Aerial crown-view tile of a tropical tree (Barro Colorado Island, Panama), acquired 20250715:
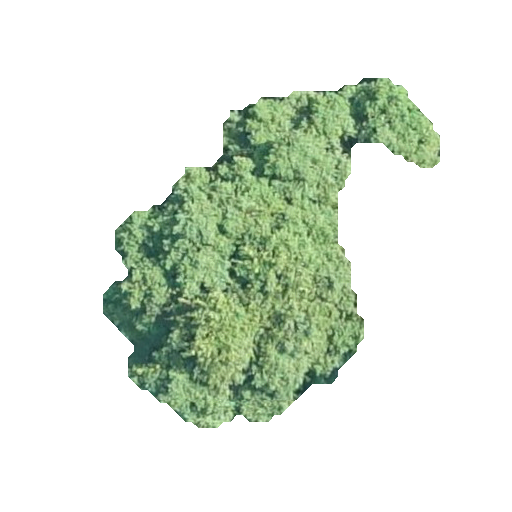
Species: Sloanea terniflora
GBIF accepted scientific name: Sloanea terniflora
Crown area: 96.918 m²